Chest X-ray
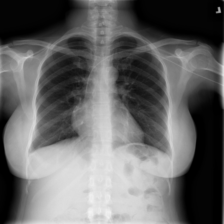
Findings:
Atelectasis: negative
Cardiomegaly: negative
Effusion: negative
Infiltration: positive
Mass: negative
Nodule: negative
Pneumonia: negative
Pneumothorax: negative
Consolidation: negative
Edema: negative
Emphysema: negative
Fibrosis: negative
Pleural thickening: negative
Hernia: negative